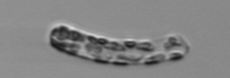
Label: Guinardia_striata